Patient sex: F
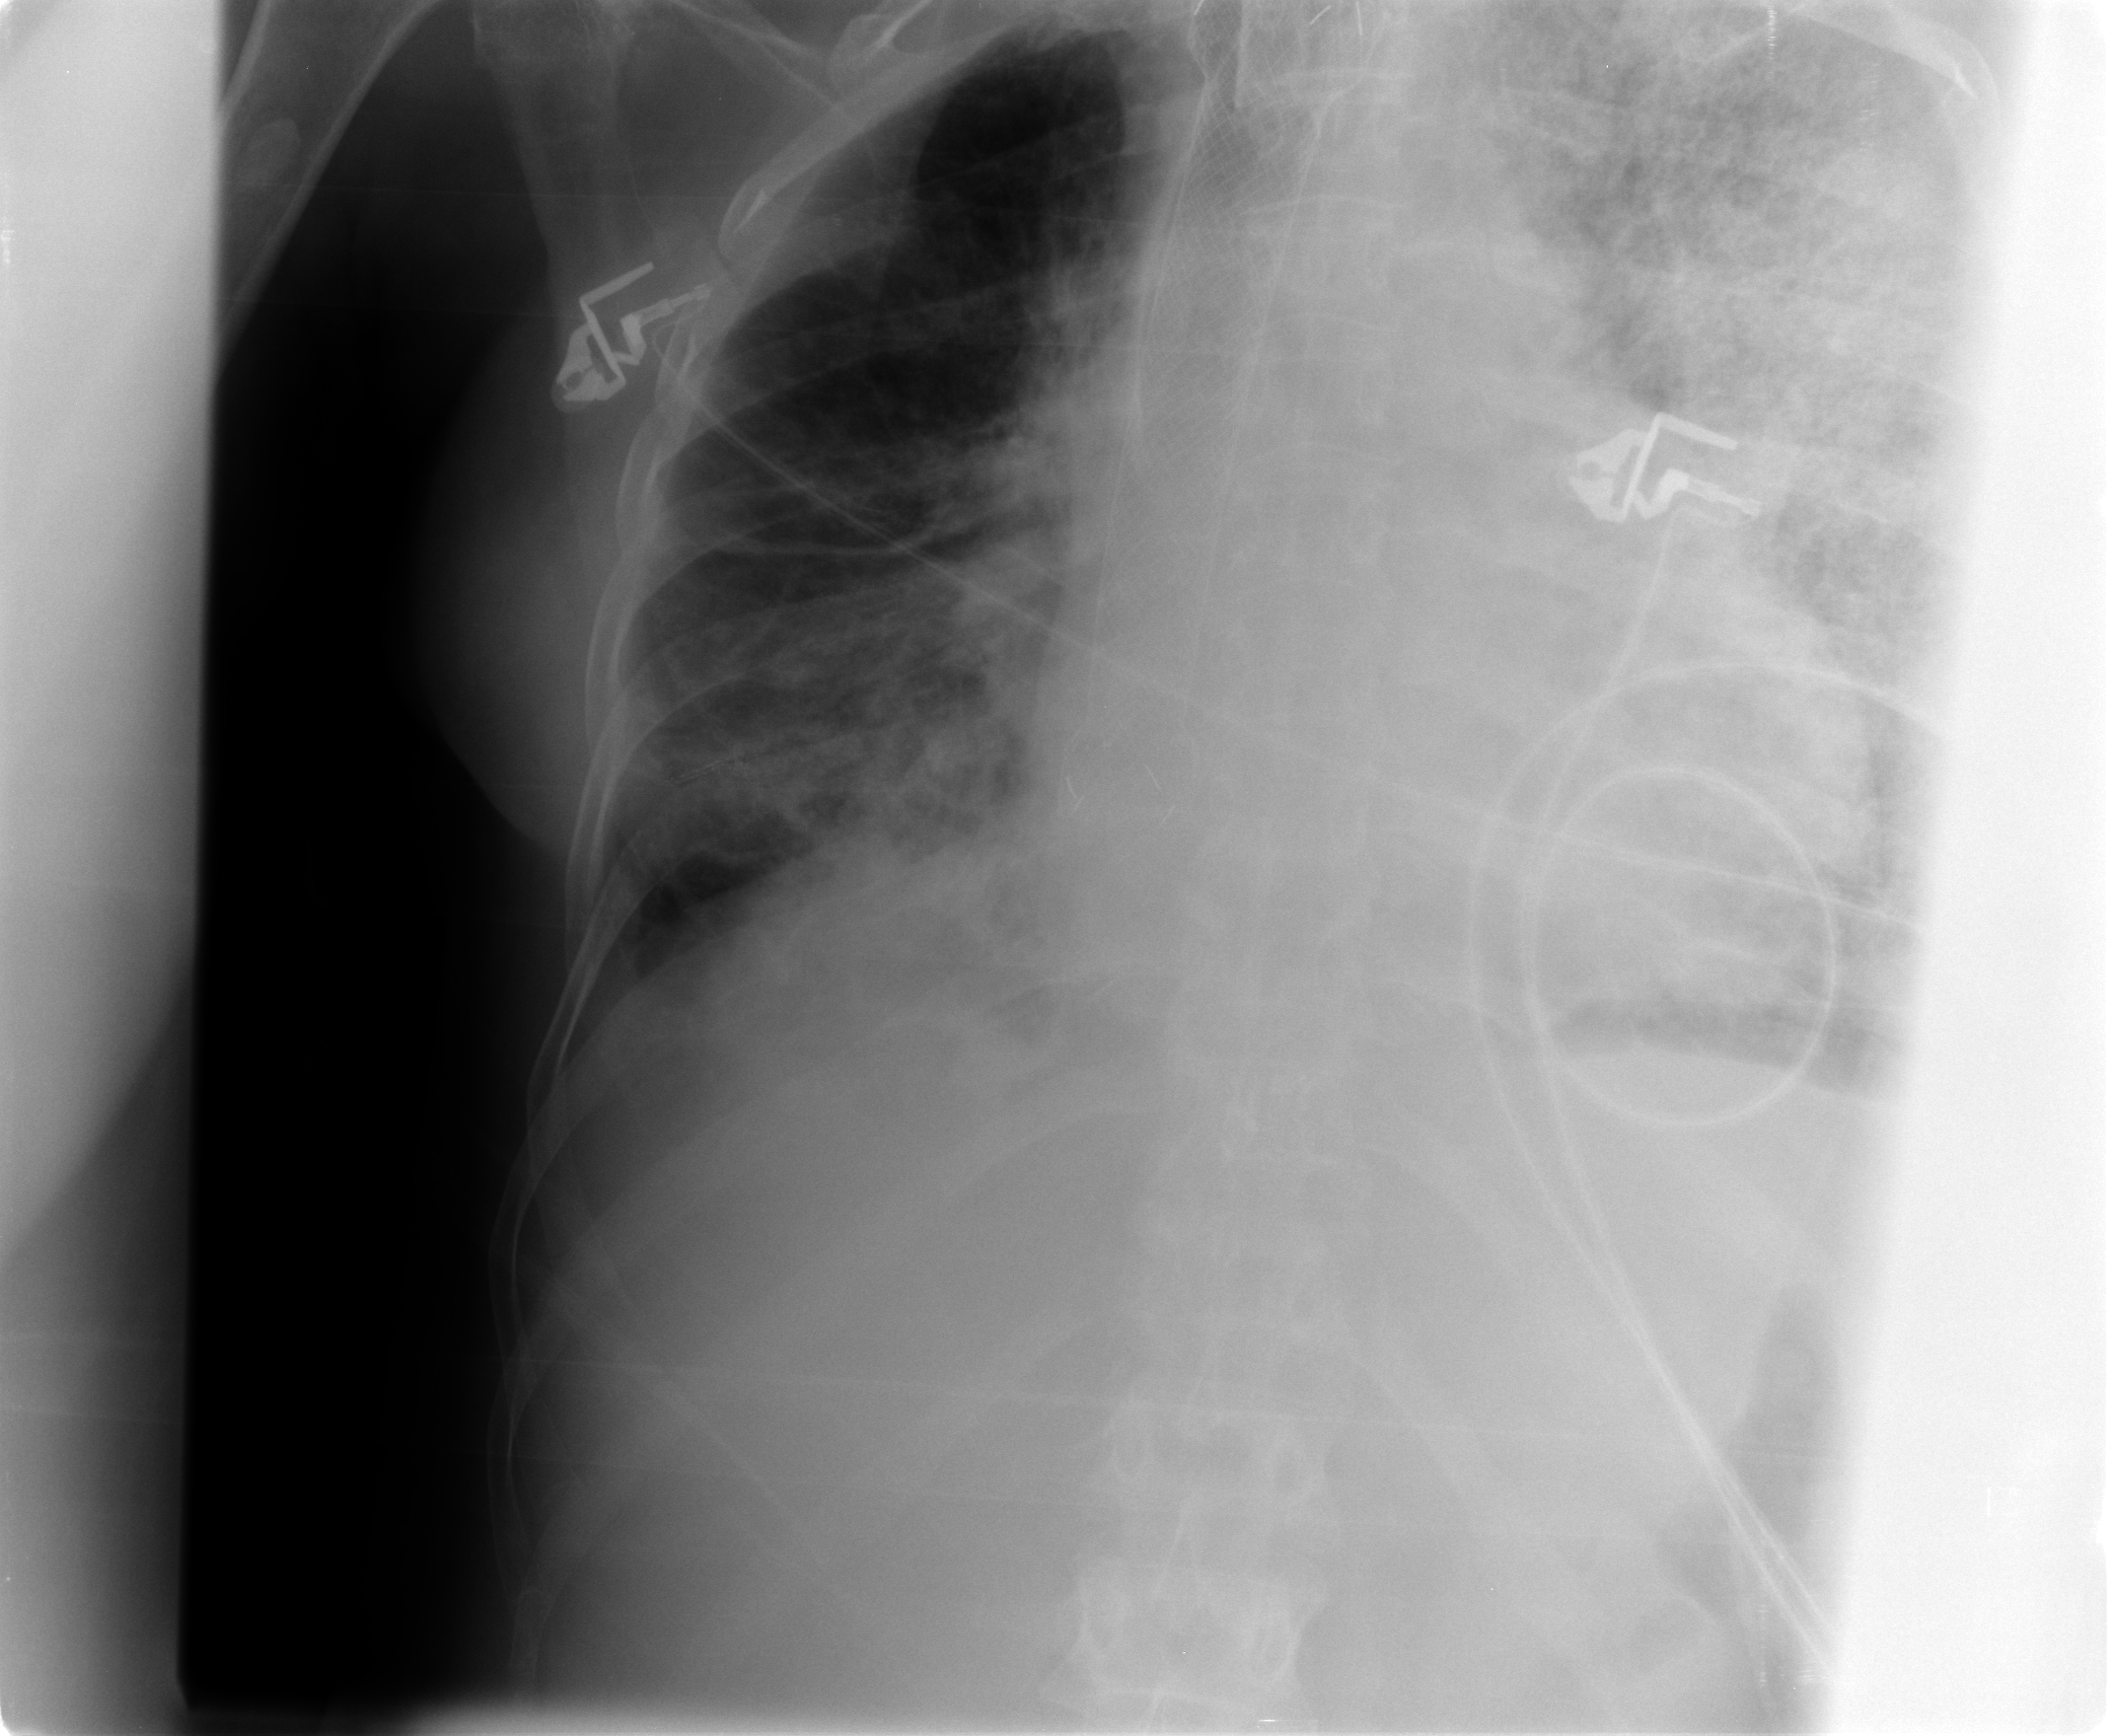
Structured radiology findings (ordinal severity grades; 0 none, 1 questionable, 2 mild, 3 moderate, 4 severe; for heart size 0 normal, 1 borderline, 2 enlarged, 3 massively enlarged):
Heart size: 0
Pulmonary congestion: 2
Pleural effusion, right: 2
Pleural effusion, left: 2
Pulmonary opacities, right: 2
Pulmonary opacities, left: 4
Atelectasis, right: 2
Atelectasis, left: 2